Field crop: maize
Growth stage: 1
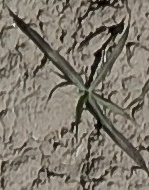
Species: sorghum